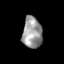
Tissue: skin
Cell type: T cells
Senescence score: 0.08931
Nuclear area (px): 603
Mean DAPI intensity: 153.161